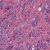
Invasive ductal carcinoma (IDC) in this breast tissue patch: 1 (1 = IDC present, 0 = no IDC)